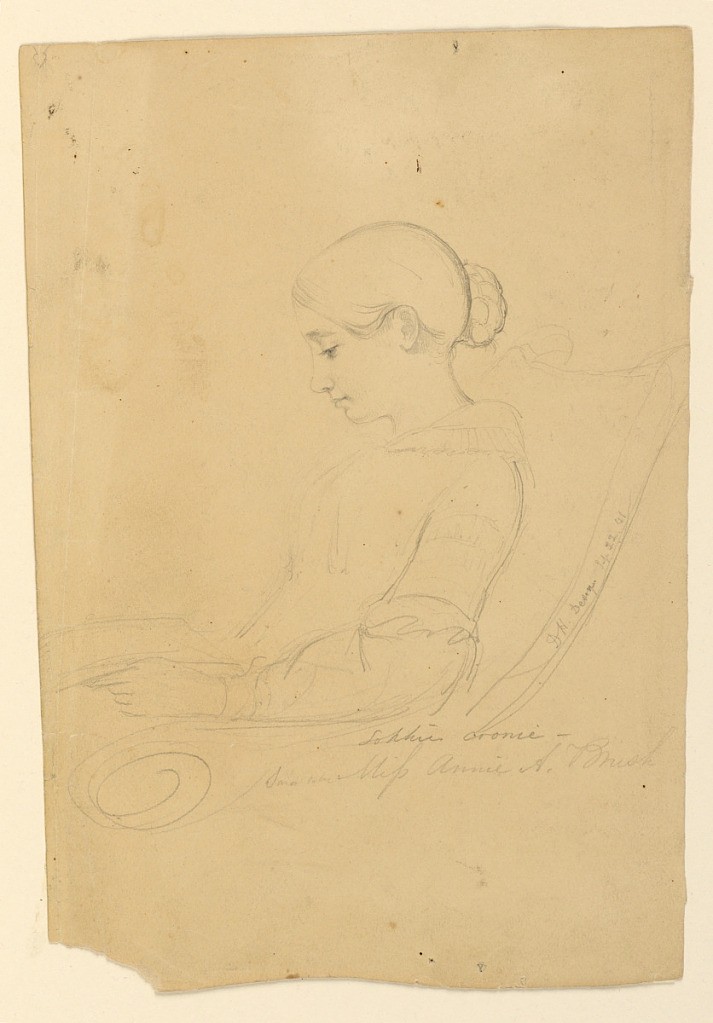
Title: Portrait Study of Annie A. Brush, Seated in Profile
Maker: Daniel Huntington, American, 1816–1906
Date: September 22, 1841
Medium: Graphite on off-white wove paper
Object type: Drawing
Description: Sketch for a portrait. Girl in left profile seated, reading, in a chair with curved arm.